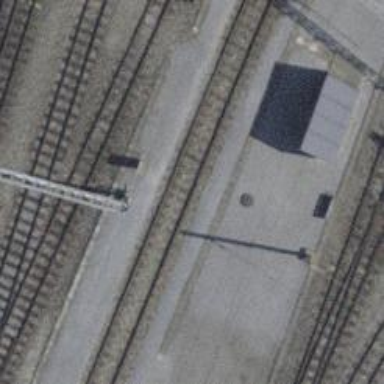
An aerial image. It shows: Narrow-gauge railway yard with electrified tracks featuring contact line.